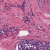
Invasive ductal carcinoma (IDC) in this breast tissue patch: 0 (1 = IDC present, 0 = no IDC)